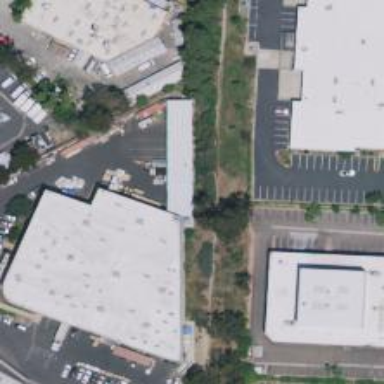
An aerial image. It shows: Industrial building.